Interaction volume radius: 5 \u00c5
Interaction volume height: 10 \u00c5
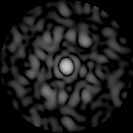
Disorder parameter: 0.8341